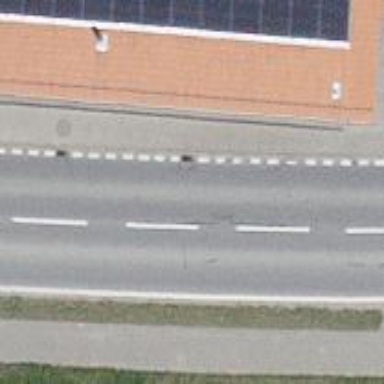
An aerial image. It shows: Primary highway with track for cycling on the right side.